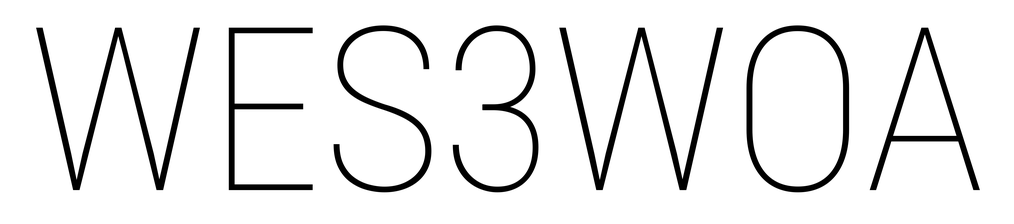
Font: Roboto_Condensed_Thin